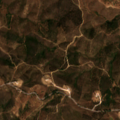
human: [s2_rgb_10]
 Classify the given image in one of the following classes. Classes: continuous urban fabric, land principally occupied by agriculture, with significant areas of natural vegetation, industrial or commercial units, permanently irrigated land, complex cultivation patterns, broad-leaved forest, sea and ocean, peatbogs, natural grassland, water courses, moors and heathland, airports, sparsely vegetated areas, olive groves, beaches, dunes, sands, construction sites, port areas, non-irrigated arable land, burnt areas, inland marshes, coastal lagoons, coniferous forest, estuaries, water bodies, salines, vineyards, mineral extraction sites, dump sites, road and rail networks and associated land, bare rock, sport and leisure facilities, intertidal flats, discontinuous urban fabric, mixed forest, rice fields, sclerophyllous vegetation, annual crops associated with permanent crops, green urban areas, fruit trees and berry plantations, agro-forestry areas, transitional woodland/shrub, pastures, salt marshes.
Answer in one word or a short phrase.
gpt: broad-leaved forest, sclerophyllous vegetation, transitional woodland/shrub